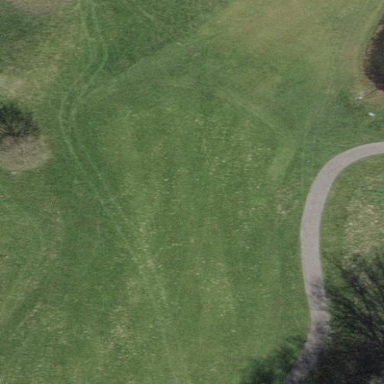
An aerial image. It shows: Grassy area designated as golf fairway.